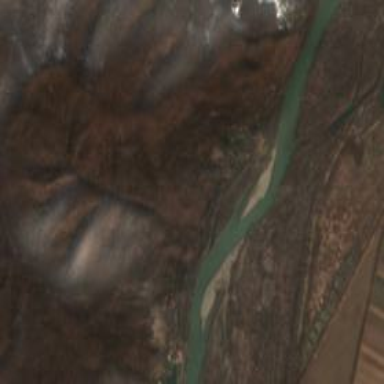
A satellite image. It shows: Beautiful view of river.